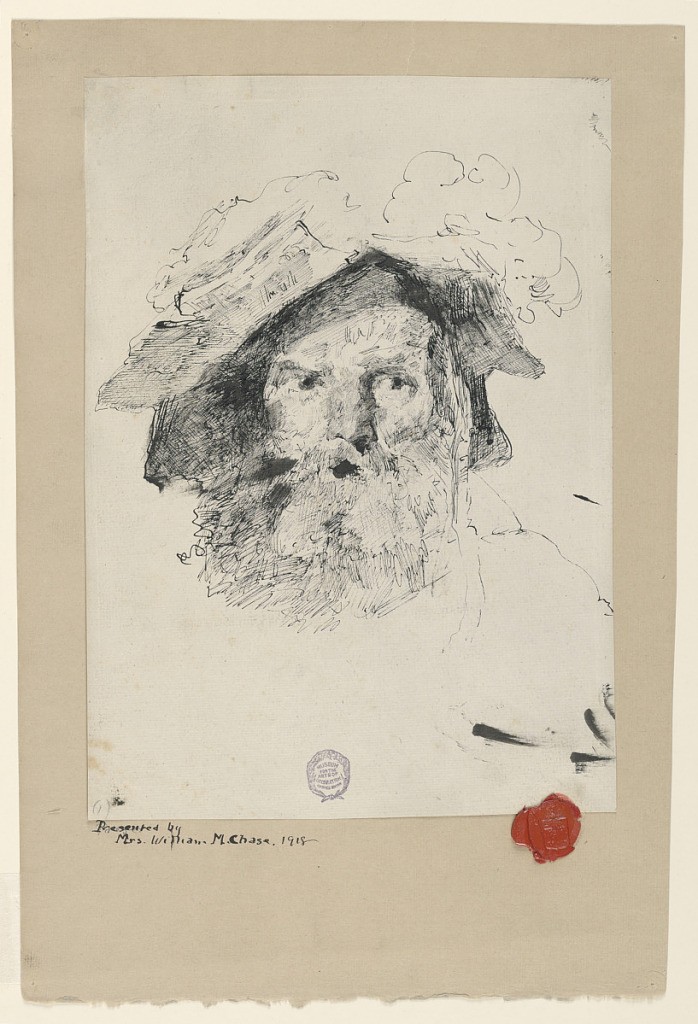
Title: Head of a Bearded Man
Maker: William Merritt Chase, American, 1849–1916
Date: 1872–78
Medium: Pen and ink on white paper mounted on brown laid paper
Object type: Drawing
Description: Sketch of a male figure with a beard and wearing a hat.